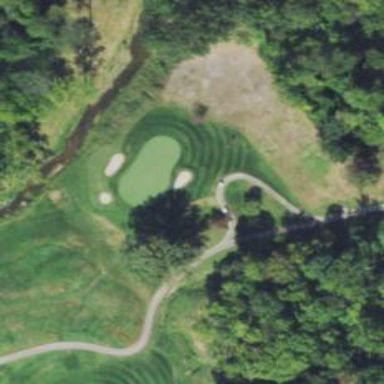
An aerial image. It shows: Footway that doubles as golf path.